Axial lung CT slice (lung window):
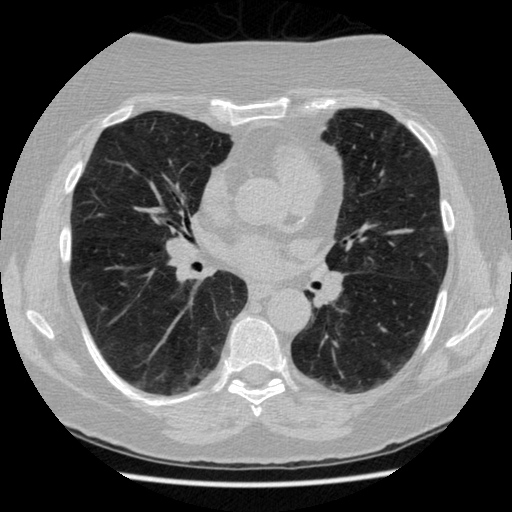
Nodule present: no